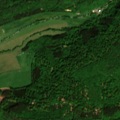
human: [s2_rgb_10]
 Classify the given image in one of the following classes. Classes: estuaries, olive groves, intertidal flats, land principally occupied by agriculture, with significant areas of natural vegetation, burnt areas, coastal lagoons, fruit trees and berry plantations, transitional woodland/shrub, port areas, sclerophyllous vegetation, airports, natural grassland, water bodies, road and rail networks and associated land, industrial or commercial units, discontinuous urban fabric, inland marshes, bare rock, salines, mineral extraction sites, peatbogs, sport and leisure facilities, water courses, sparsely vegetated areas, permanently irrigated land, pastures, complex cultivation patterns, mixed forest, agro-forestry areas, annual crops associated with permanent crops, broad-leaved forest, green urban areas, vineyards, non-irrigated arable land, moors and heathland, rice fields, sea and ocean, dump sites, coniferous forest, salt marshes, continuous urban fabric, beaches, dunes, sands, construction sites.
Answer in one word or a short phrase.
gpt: pastures, mixed forest